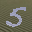
Label: 5